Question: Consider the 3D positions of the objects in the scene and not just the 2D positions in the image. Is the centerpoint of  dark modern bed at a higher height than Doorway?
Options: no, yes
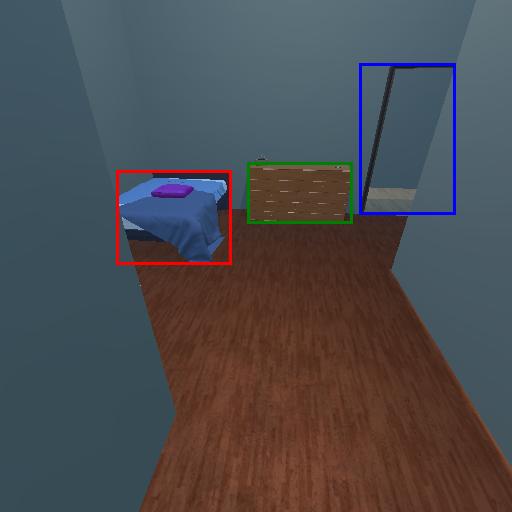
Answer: no